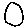
Label: circle